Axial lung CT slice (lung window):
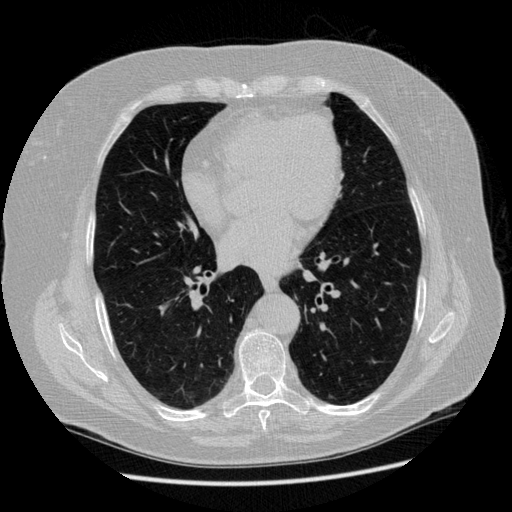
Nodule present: no